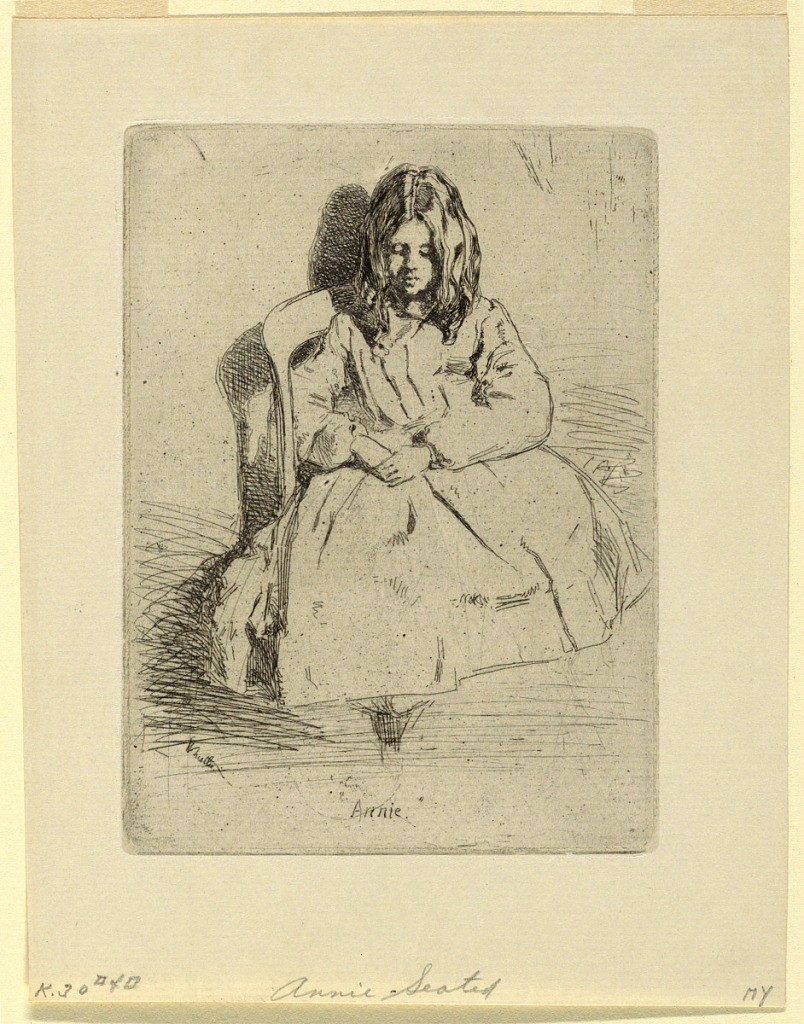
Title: Annie, Seated
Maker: James McNeill Whistler, American, 1834–1903
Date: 1858–1859
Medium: Etching and drypoint on cream laid paper
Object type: Print
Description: Portrait of Annie, daughter of the artist Francis Seymour Hayden. She is shown, seated, facing front and looking down, with her hands folded in her lap.